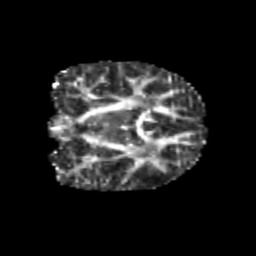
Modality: FA
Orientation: coronal
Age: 9
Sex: female
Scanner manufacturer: siemens
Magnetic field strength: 3 T
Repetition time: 3.8 s
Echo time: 0.07 s